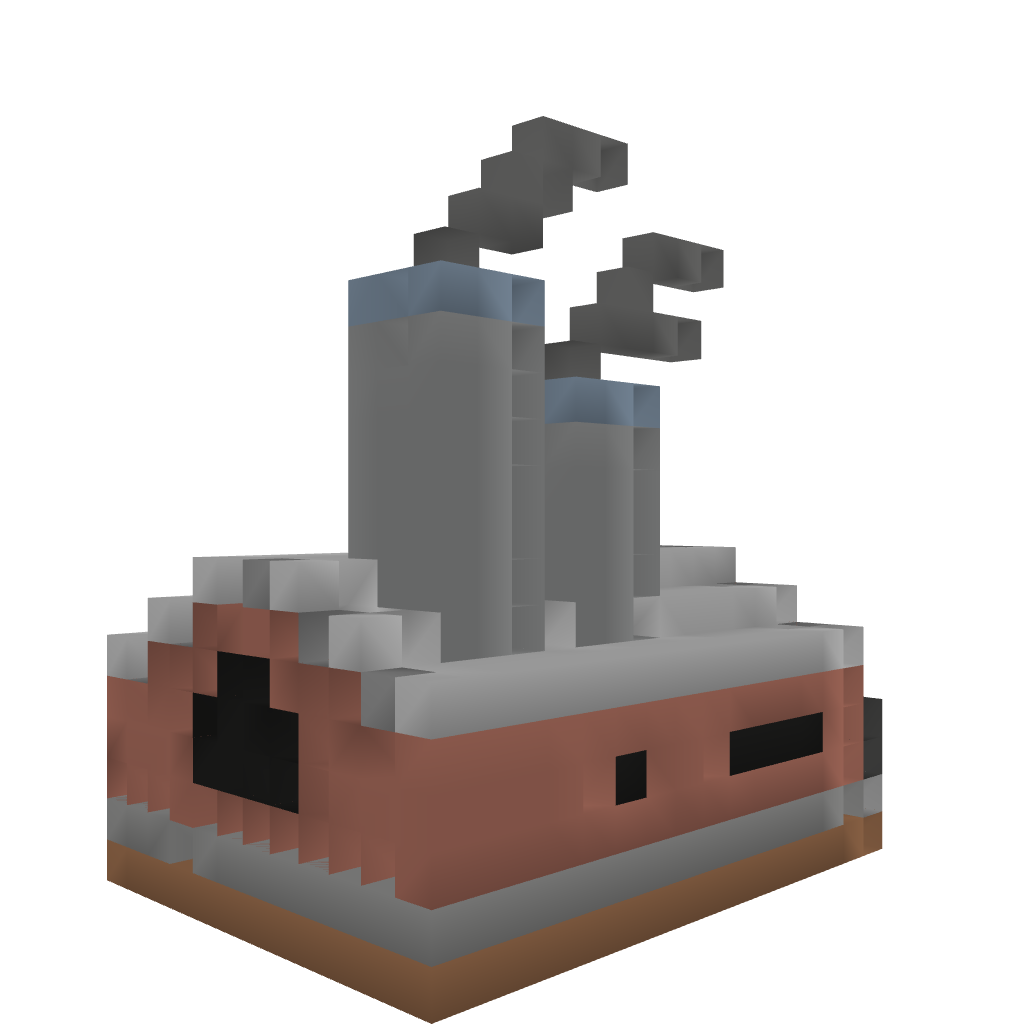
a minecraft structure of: Testificate Co. Ltd. Furnace &amp; Smithy